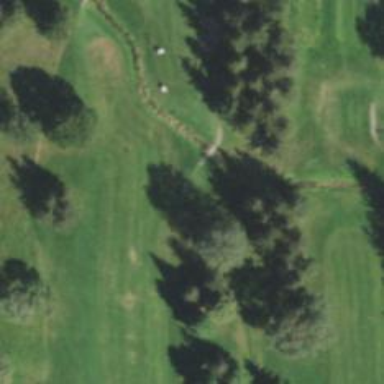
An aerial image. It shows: Path for both roads and golfers.